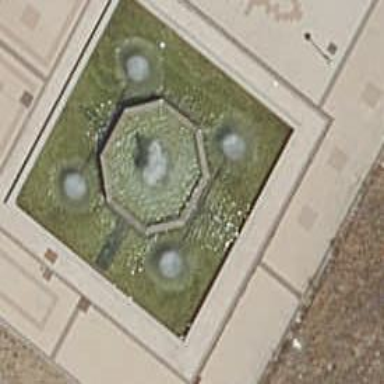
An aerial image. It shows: Fountain.